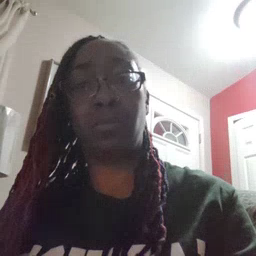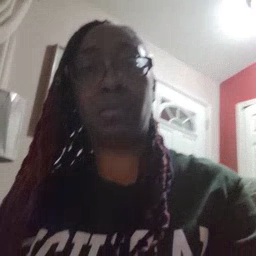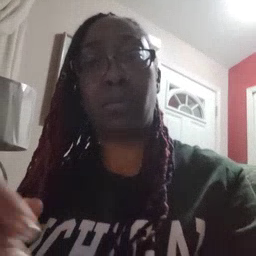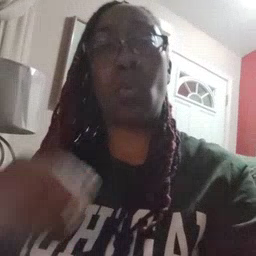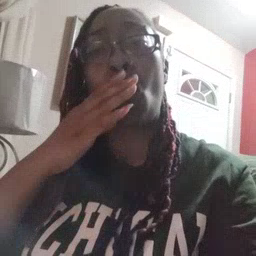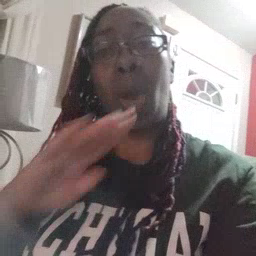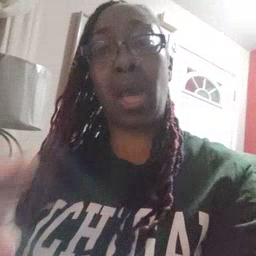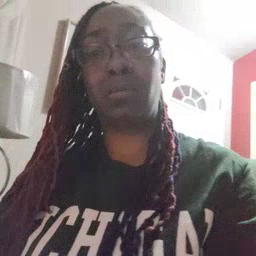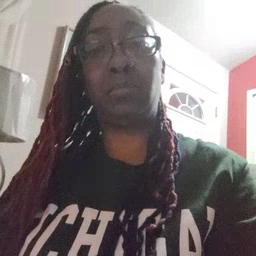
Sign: quiet